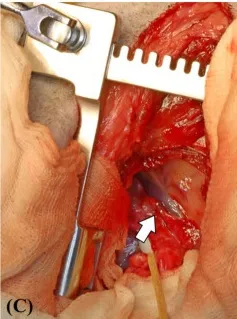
View at the time of surgical ligation of the shunting vessels. Blunt separation and ligation of the shunt are performed using a surgical clip (white arrow) and 5-0 polypropylene (B,C). Identification and ligation of the shunting vessel (yellow dotted line) from the brachiocephalic trunk:which was considered the aberrant form of the right bronchoesophageal artery and right fifth-sixth dorsal intercostal arteries:is performed, and a surgical clip (white arrowhead) is observed.
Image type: medical_photograph (other_medical_photograph)